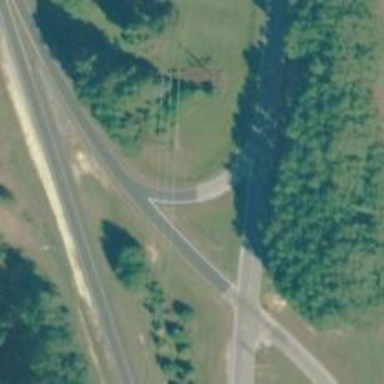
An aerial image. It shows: Trunk link highway.